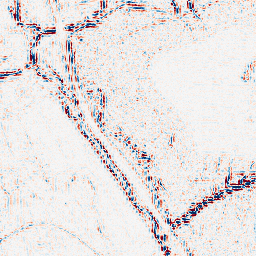
Category: wavelet
Decomposition family: wavelet_reverse_biorthogonal
Decomposition parameters: wavelet: rbio1.3
level: 2
Upsampling method: cubic_catmull_rom
Upsampling parameters: scale: 2
Upsampling scale: 2